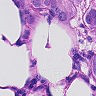
Metastatic tissue present: yes